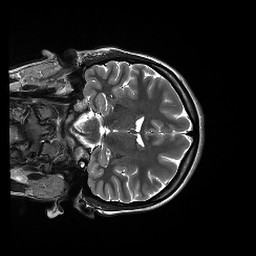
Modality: T2w
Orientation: coronal
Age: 19
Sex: female
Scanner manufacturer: siemens
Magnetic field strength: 3 T
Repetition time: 13.52 s
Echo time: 0.088 s